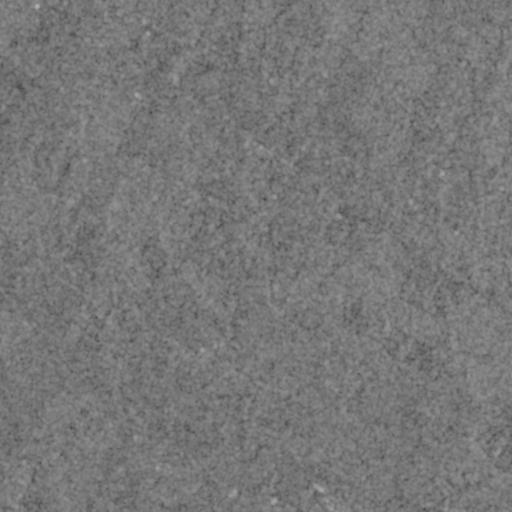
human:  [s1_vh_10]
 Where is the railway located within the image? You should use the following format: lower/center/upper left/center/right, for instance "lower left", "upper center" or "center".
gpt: The railway is located in the lower of the image.
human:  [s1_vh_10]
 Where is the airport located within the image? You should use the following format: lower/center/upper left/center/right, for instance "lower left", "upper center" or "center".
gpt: There is no airport in the image.

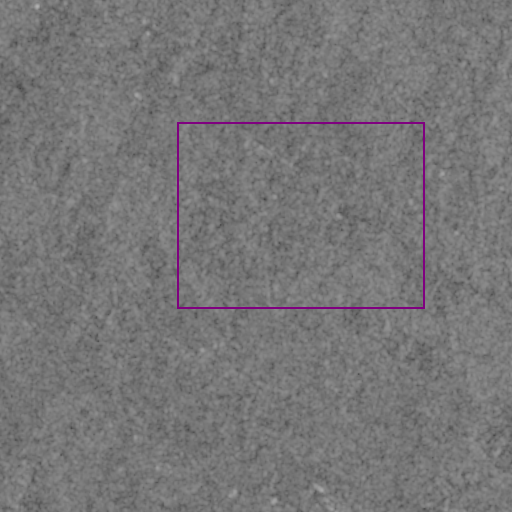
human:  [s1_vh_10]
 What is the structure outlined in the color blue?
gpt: There is no blue outline.
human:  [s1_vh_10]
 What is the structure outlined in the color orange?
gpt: There is no structure outlined in orange.